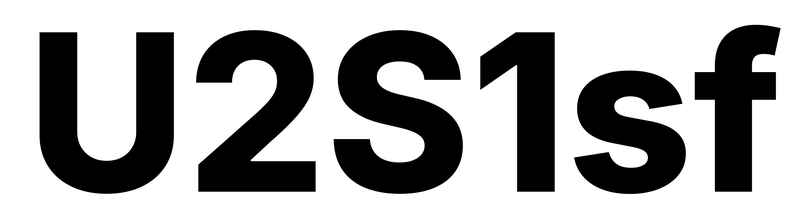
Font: Inter_ExtraBold